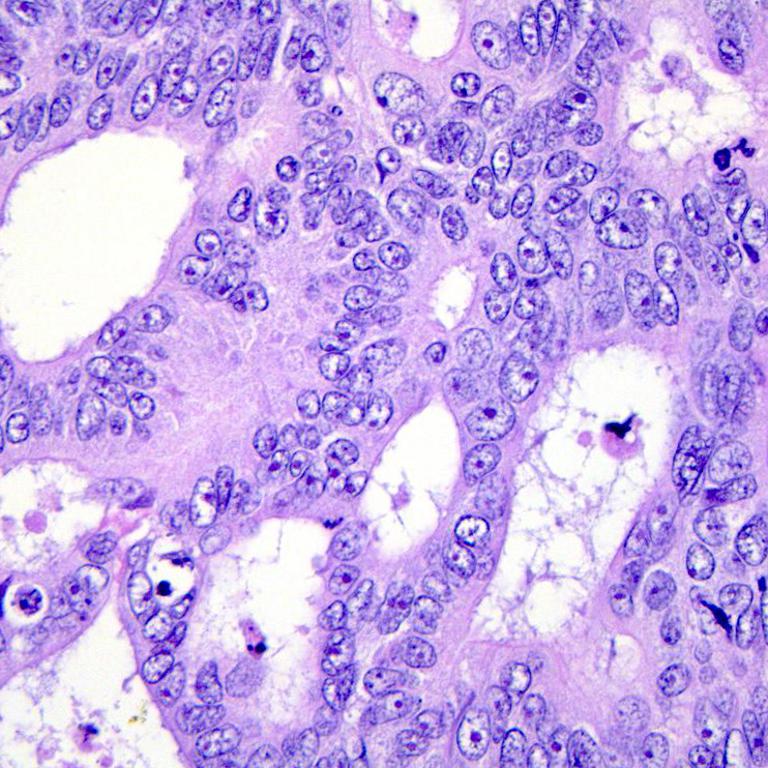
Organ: colon
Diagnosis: adenocarcinomas